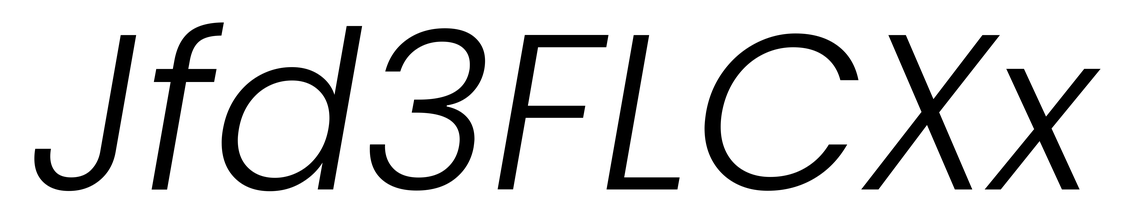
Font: Poppins-LightItalic